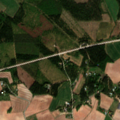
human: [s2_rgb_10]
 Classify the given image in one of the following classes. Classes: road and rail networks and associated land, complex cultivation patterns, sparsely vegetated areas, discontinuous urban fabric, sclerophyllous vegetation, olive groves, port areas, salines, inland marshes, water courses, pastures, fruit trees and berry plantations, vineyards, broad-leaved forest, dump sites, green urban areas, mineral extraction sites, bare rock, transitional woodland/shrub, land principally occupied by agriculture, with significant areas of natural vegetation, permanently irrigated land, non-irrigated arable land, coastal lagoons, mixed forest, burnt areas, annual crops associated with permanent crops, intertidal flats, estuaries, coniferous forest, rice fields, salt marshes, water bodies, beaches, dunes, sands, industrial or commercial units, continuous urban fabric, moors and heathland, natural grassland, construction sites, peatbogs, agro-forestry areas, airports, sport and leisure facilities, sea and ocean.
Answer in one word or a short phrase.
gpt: discontinuous urban fabric, non-irrigated arable land, coniferous forest, mixed forest, transitional woodland/shrub